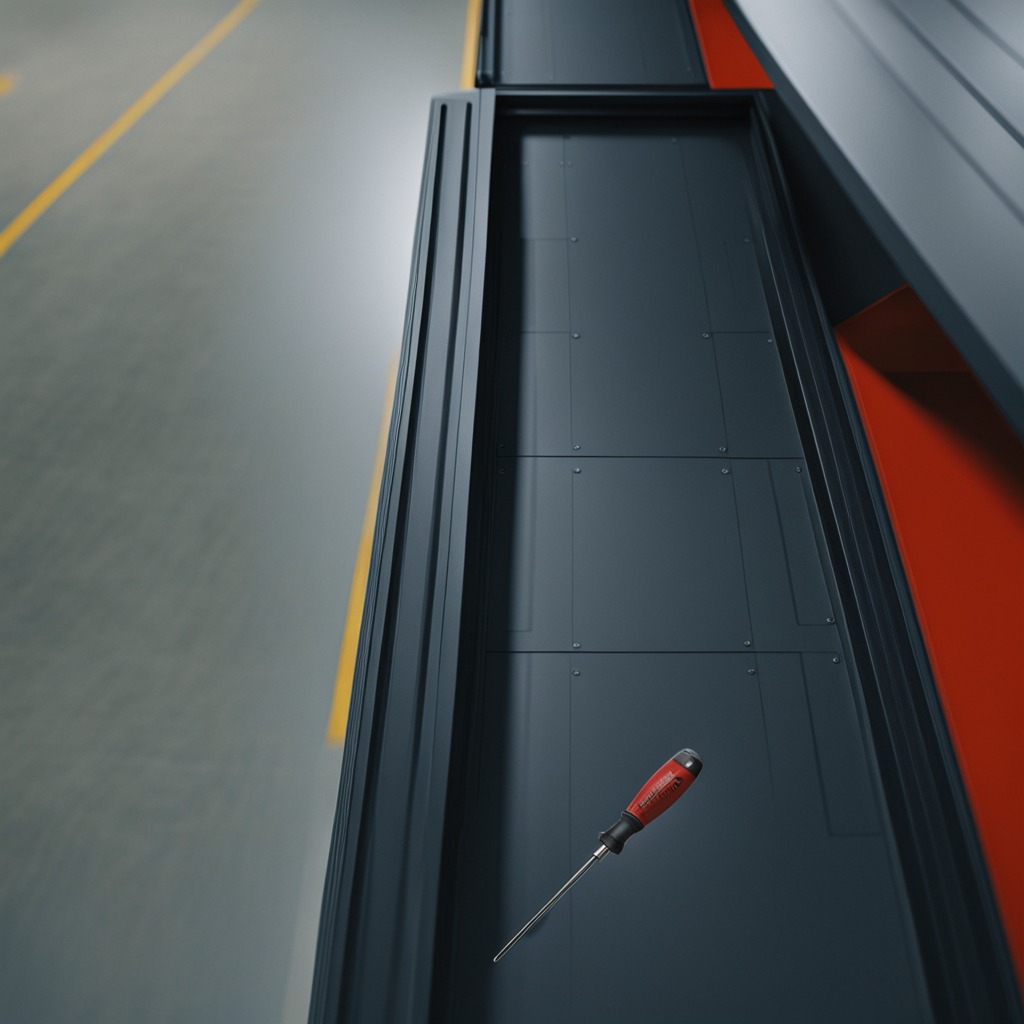
A screwdriver lies on the toolbox surface in an airplane hangar workshop 8K.